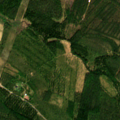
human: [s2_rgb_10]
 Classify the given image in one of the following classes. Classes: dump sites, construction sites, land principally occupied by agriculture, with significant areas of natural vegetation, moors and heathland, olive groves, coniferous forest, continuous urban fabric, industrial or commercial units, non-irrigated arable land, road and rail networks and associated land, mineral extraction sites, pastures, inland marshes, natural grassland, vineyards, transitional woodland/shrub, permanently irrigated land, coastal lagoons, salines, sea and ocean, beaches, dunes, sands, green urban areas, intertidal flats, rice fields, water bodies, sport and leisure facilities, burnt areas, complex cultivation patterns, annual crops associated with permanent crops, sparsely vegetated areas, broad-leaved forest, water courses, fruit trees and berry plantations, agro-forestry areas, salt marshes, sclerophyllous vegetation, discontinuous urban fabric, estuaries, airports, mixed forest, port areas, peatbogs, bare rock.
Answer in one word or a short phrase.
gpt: non-irrigated arable land, coniferous forest, mixed forest, transitional woodland/shrub